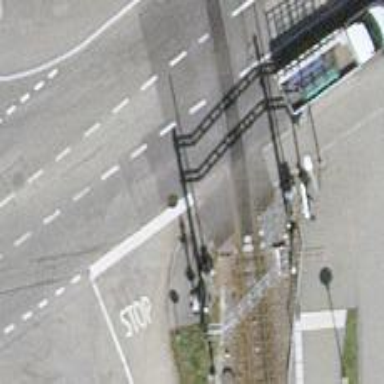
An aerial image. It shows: Crossing for the railway.